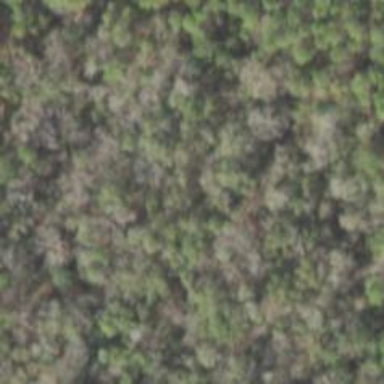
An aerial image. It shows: Mixed woodland area with various types of leaves.